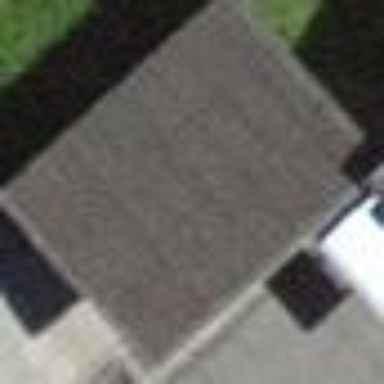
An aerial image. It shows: View of roof of building.